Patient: sex M, age 79
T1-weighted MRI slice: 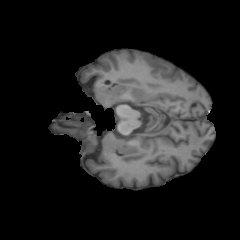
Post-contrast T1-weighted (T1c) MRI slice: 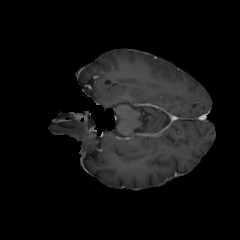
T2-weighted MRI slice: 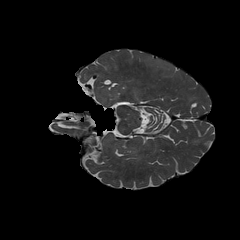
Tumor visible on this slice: no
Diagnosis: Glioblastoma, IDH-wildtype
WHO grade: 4